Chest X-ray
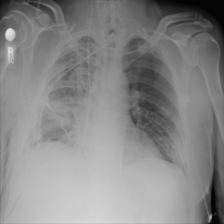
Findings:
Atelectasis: negative
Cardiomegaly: negative
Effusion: negative
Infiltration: negative
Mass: negative
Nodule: negative
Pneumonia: negative
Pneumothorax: negative
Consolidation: negative
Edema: negative
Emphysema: positive
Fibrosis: negative
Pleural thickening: negative
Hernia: negative